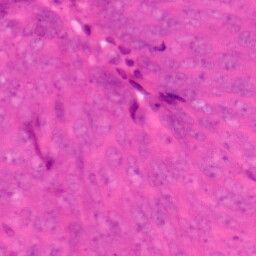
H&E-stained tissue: Colon